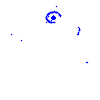
Particle: pion